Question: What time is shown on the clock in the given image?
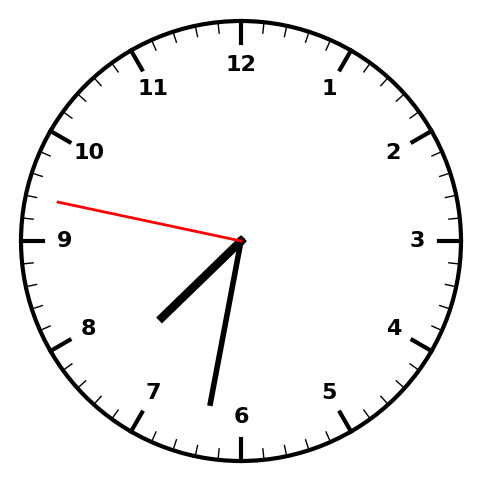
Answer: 07:31:47